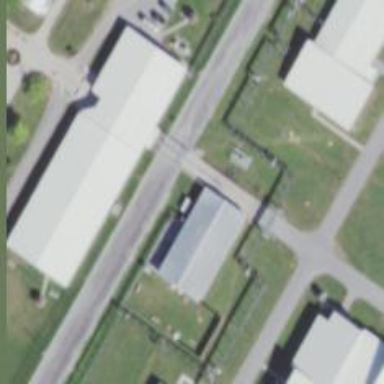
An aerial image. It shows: Prison building.